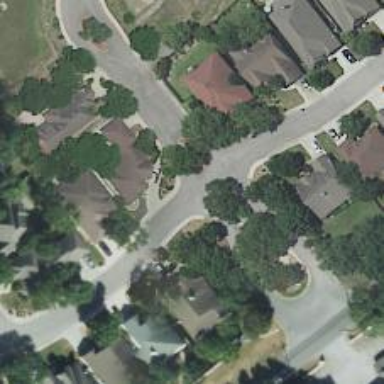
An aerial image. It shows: Residential road.